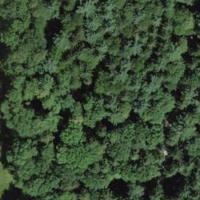
EUNIS habitat code: 41
Species observed at this site:
Prunus padus